Question: Can you have HTML or for the drop down filter/sort widget in extjs Grids?
What I mean is this component :

It's needed for test automation purposes. However we can probably live with it if its not possible, using some fancy CSS selectors instead.
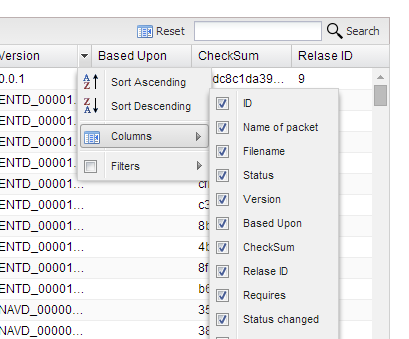
Answer: Grid column menu can be quite tricky to test. The main problem that I see is that its html markup does not exist before you click on the column menu button (down arrow). When you click it the main menu with sort, columns and optionally filters is rendered (html markup is created), however, columns submenu html still does not exist. It is created when you move mouse over 'Columns' item of main menu when the submenu is rendered and shown.
From that point on it exists for all columns because only one menu is use for all.
Thus, for testing, you would either need to simulate mouse clicks/moves or manually render the menu/submenu.
You can find out CSS classes involved (after the menu is rendered) by using developer tools to inspect the html markup.